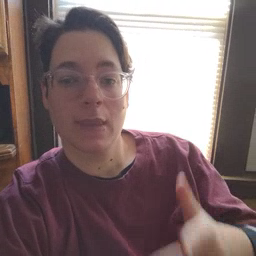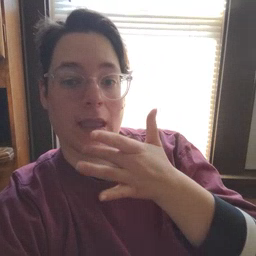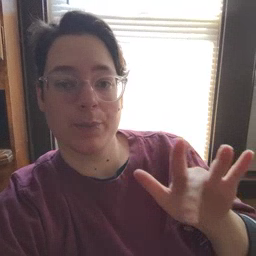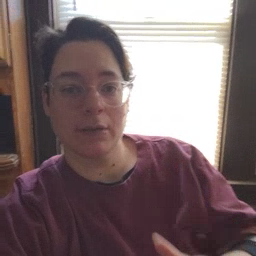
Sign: empty